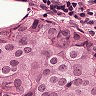
Metastatic tissue present: yes